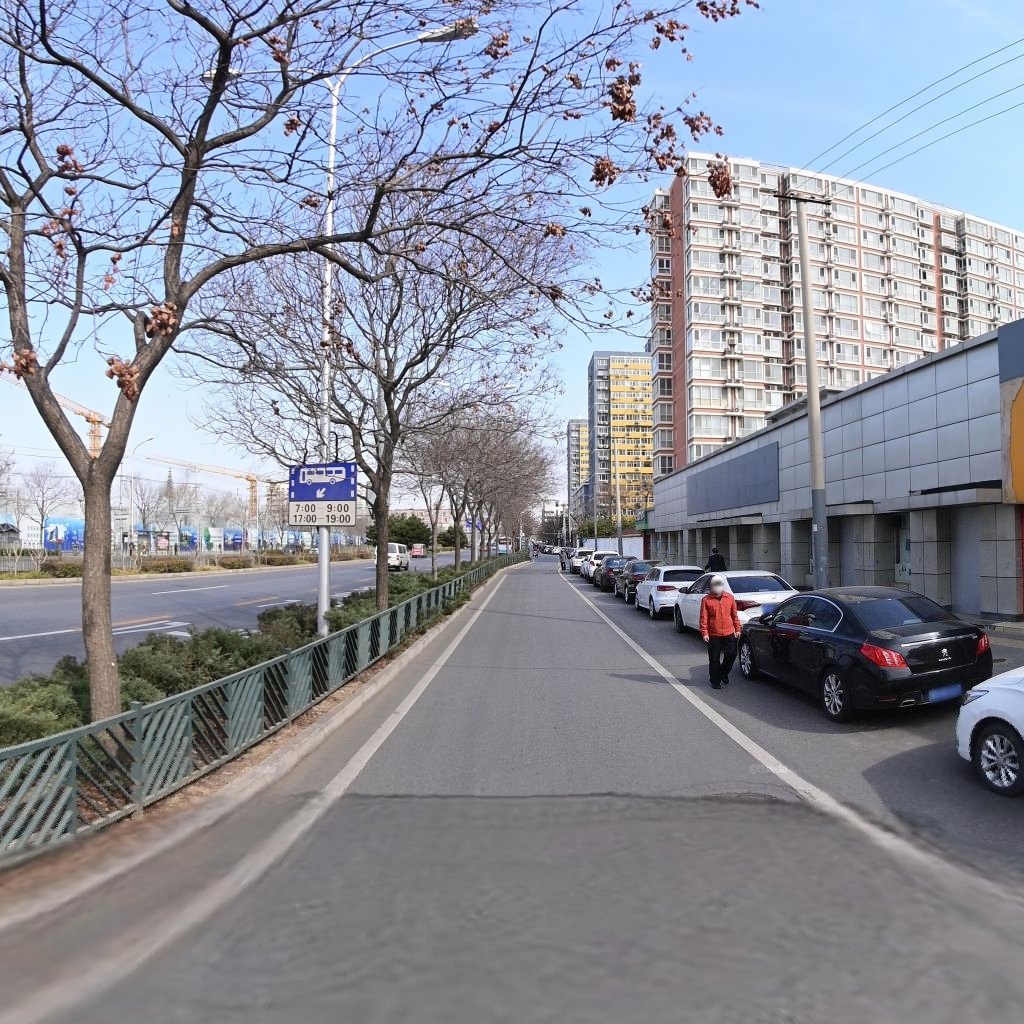
Region: Haidian
Road damage annotations: transverse patch